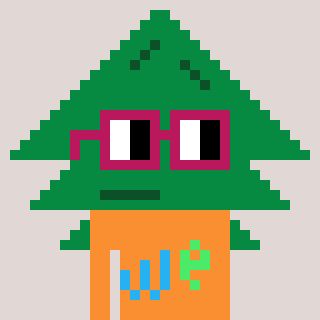
a pixel art character with square dark red glasses, a fir-shaped head and a orange-colored body on a warm background